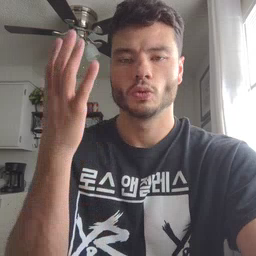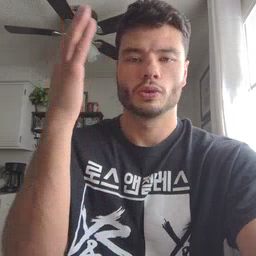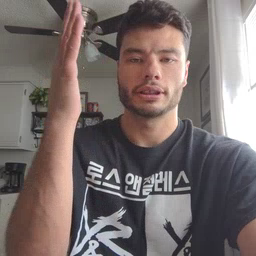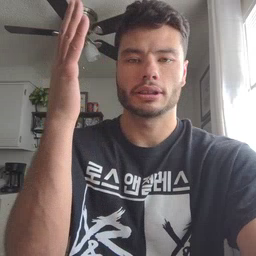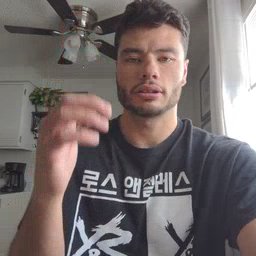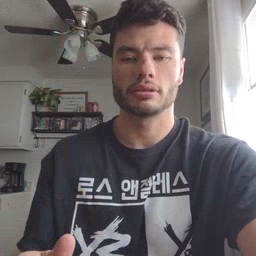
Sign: tree